Field crop: maize
Growth stage: 2
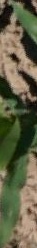
Species: maize